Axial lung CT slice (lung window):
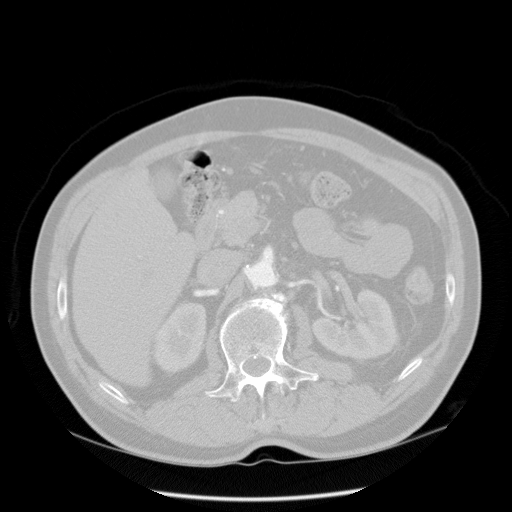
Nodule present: no